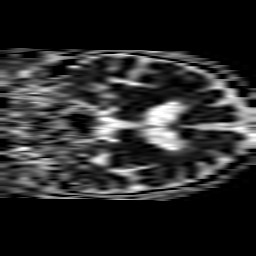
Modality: ADC
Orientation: coronal
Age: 85
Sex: male
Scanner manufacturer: philips
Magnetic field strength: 1.5 T
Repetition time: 4.692 s
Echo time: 0.07716 s